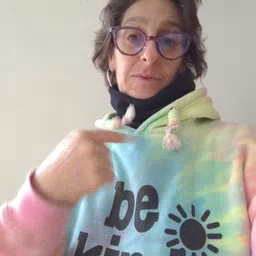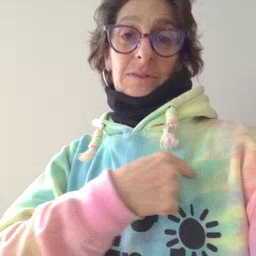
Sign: weus